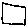
Label: square